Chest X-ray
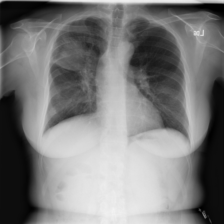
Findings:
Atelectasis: negative
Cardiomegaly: negative
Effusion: negative
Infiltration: negative
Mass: positive
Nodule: negative
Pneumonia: negative
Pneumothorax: negative
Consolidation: negative
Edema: negative
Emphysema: negative
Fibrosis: negative
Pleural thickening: negative
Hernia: negative